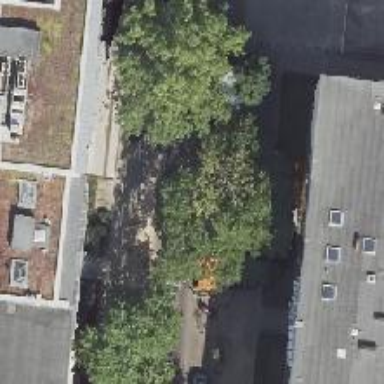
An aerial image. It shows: Deciduous broadleaved tree.